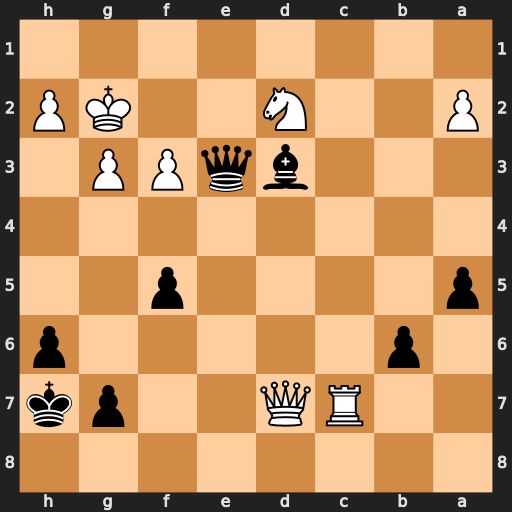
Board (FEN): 8/2RQ2pk/1p5p/p4p2/8/3bqPP1/P2N2KP/8
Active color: b
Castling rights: -
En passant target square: -
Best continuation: Qxd2+ Kh3 Bf1+ Kh4 Qxh2#